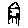
Label: house